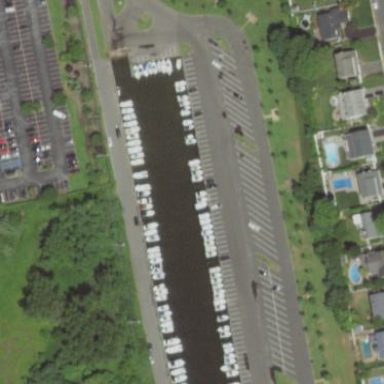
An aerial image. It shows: Marina designated for leisure land activities. It features boating marina and ramp facilities.